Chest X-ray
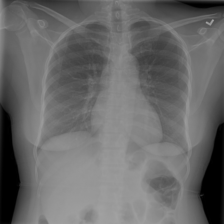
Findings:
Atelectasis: negative
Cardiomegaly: negative
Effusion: negative
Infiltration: negative
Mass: negative
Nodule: negative
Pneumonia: negative
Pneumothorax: negative
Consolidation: negative
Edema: negative
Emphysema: negative
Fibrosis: negative
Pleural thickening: negative
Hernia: negative